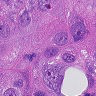
Metastatic tissue present: yes